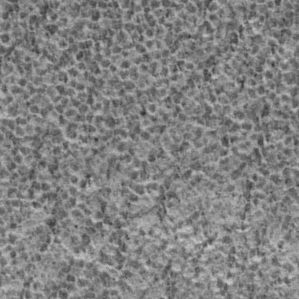
Label: frost